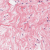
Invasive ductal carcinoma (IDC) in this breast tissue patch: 0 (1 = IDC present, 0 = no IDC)